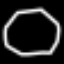
Label: octagon